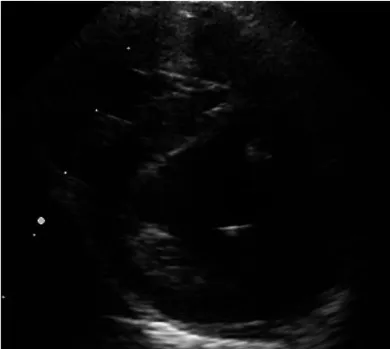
Case 1: echocardiography in the parasternal short axis view. At one year of age (D), the interventricular septal shift and left ventricle compression have improved.
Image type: radiology (ultrasound)